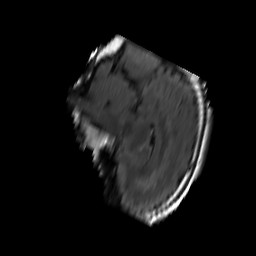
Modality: FLAIR
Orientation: sagittal
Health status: ill
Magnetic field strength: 3 T